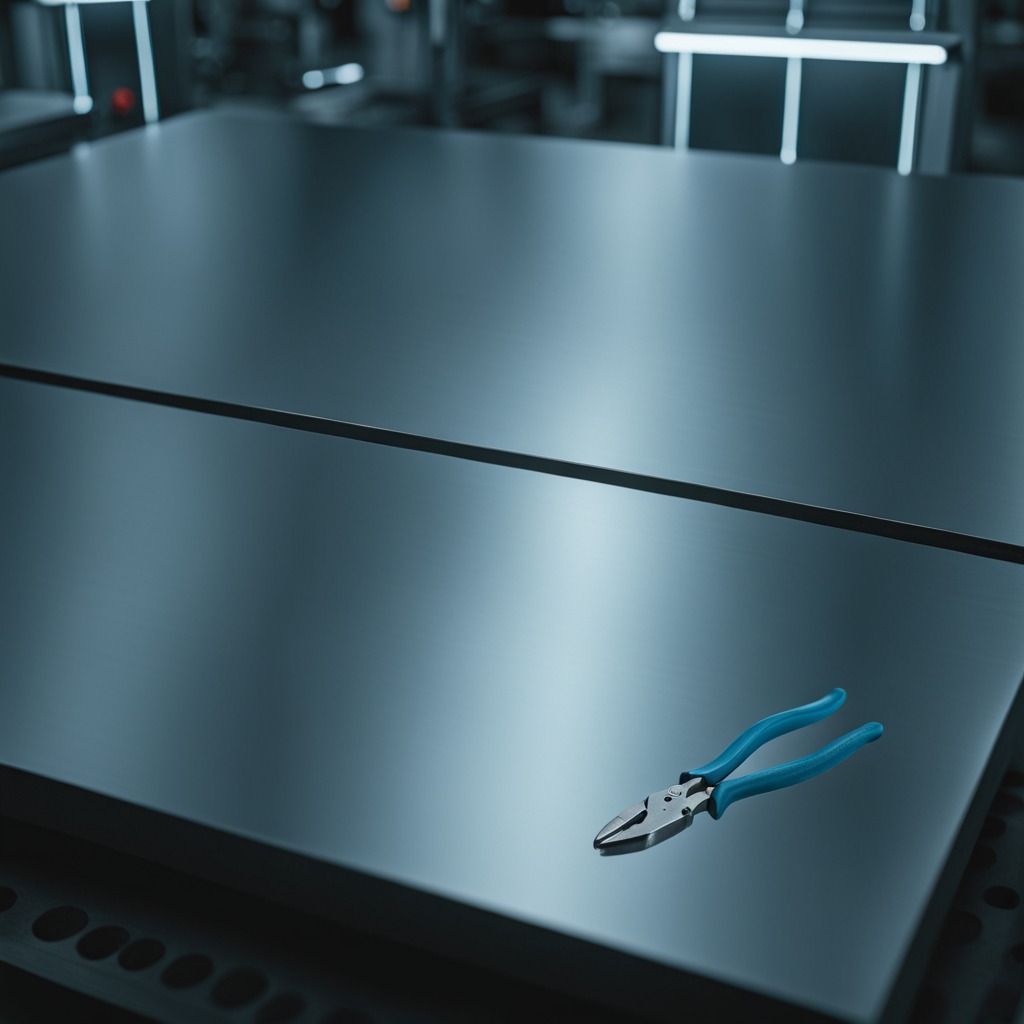
A plier is lying on the metal table in the machine shop under fluorescent lights.